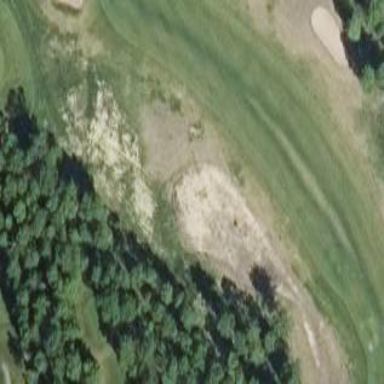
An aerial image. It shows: Golf bunker filled with natural sand.